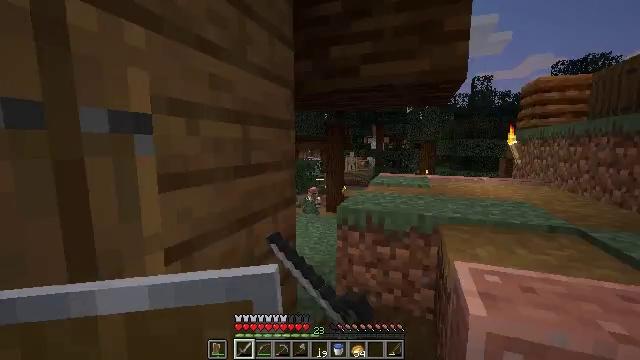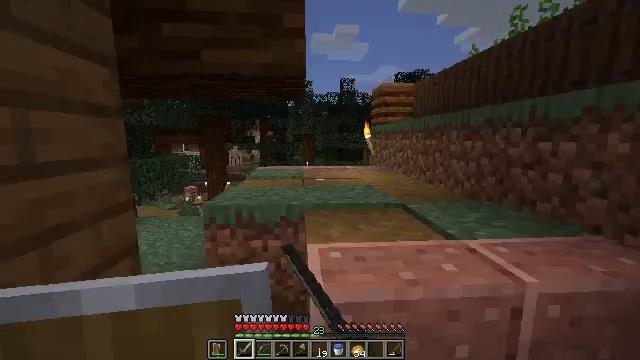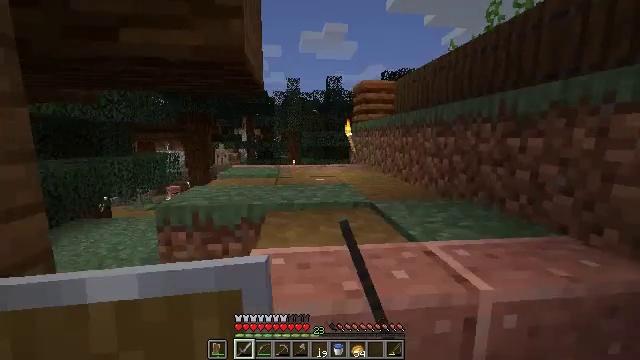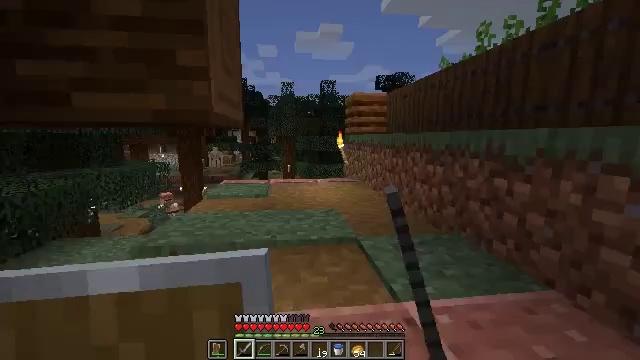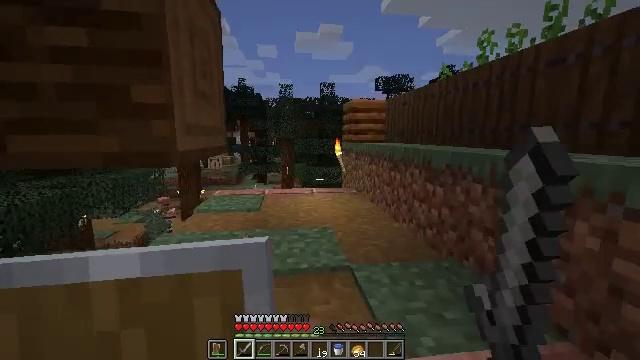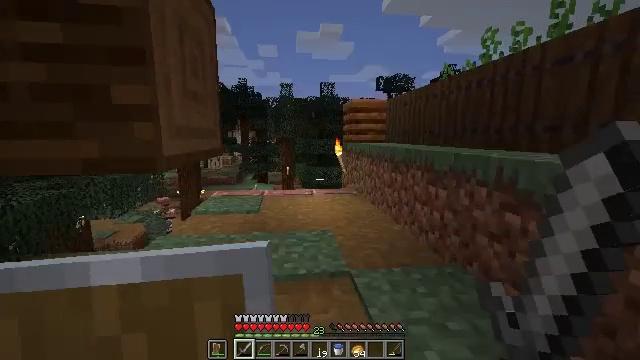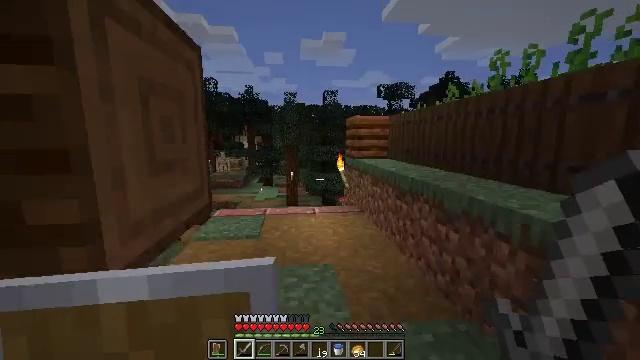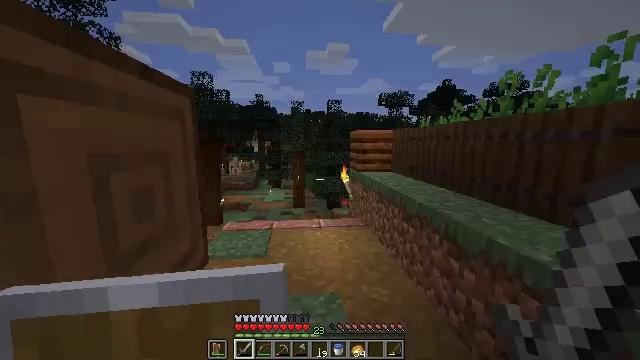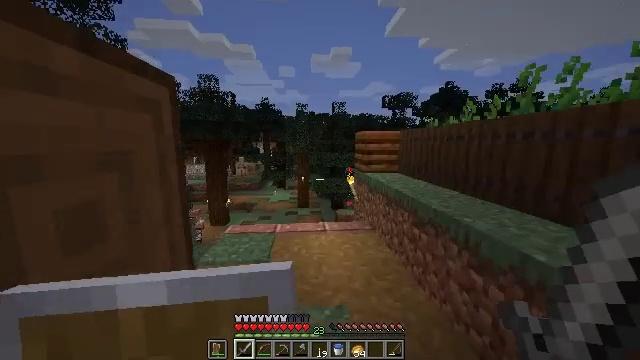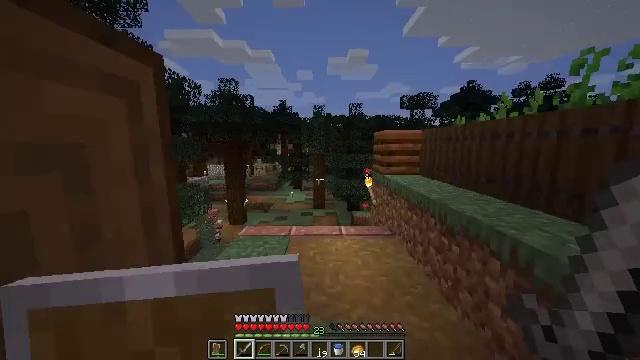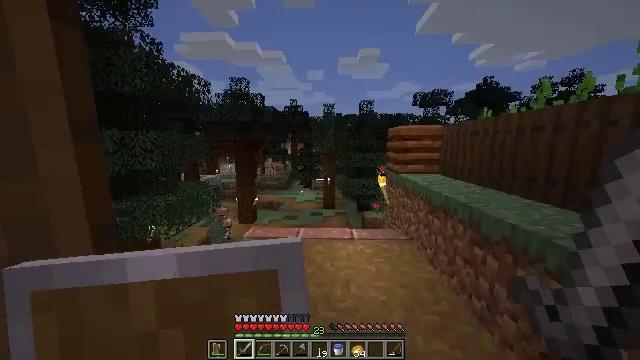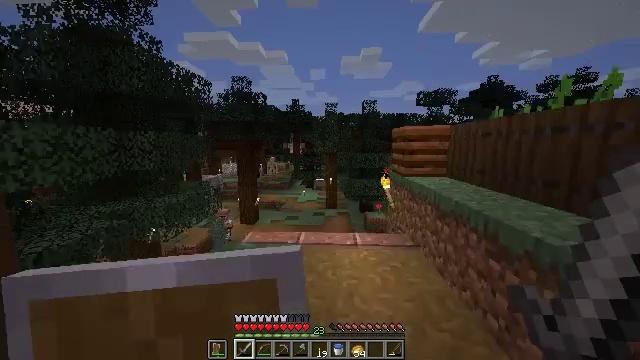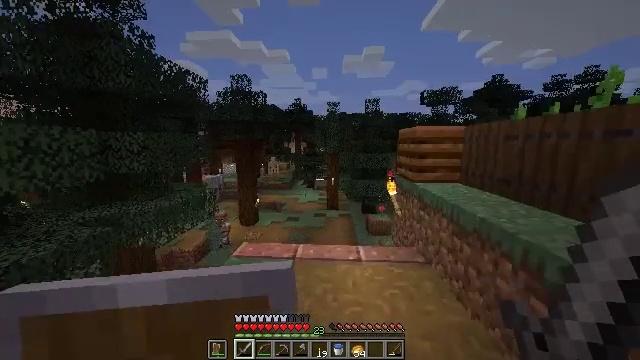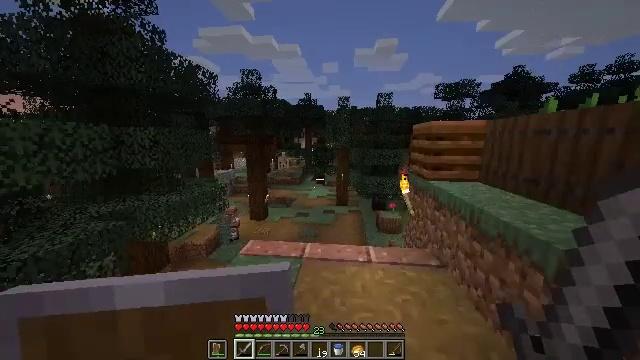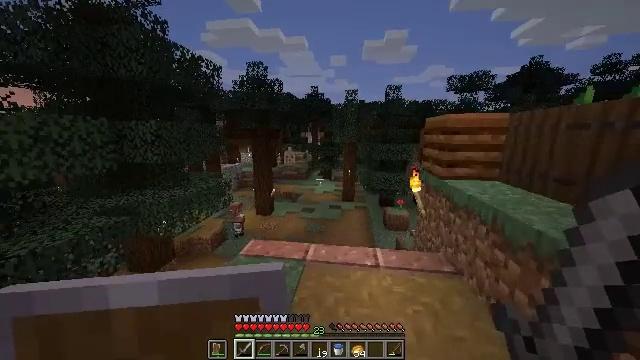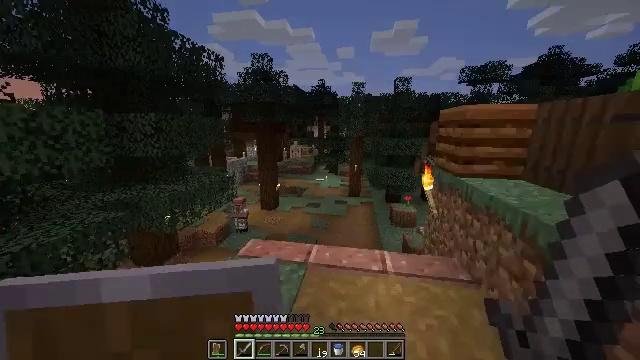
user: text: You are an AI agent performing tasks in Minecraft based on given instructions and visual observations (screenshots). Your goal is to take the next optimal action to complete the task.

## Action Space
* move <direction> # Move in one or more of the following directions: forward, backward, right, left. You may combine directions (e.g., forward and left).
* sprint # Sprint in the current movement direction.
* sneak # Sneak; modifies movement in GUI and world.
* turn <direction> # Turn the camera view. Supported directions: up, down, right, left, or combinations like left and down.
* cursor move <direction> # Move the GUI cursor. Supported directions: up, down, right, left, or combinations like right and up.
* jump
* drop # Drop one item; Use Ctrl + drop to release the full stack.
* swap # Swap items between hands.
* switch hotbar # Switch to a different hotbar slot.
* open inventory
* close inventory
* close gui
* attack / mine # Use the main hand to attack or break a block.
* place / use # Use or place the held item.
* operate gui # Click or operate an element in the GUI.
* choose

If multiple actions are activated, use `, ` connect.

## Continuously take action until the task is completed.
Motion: motion action
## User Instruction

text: Harvest sugar cane from the plant.
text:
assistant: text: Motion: move forward and move right, turn right and down
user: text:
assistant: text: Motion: move forward and move right, turn right
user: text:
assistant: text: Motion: move forward
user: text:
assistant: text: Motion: move forward
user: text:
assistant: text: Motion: move forward, sprint
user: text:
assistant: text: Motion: move forward, sprint
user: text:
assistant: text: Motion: move forward, turn left
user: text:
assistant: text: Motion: move forward, sprint, turn left
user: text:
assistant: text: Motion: move forward, sprint, turn left
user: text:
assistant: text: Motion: move forward, turn left
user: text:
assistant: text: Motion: move forward
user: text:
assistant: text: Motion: move forward
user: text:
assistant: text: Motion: move forward, turn left and down
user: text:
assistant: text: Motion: move forward, turn left and down
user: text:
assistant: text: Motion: move forward, turn left and down
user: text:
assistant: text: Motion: move forward, turn left and down
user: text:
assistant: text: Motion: move forward
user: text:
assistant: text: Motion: move forward
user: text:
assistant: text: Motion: move forward
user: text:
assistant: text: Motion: move forward
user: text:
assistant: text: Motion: move forward
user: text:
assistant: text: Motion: move forward
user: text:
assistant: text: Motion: move forward
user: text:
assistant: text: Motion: move forward
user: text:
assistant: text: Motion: move forward, turn right
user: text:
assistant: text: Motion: move forward
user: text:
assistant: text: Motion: move forward
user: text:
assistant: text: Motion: move forward
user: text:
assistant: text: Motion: move forward
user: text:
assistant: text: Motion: move forward